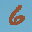
Label: 6